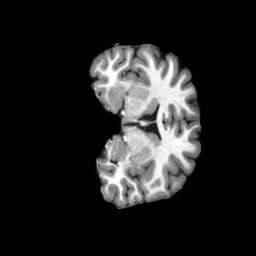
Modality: T1w
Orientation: coronal
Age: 19
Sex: female
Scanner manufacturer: siemens
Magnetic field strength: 3 T
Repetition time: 2.5 s
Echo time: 0.00222 s